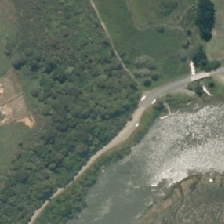
Land cover: grose_broom